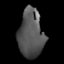
Tissue: lung
Cell type: Others
Senescence score: 0.1863
Nuclear area (px): 1176
Mean DAPI intensity: 85.284